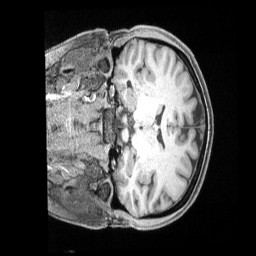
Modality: T1w
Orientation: coronal
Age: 38
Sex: female
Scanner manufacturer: siemens
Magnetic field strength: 3 T
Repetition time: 2 s
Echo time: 0.00211 s